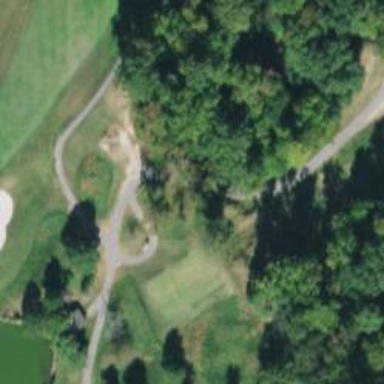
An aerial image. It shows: Path for both road and golf.